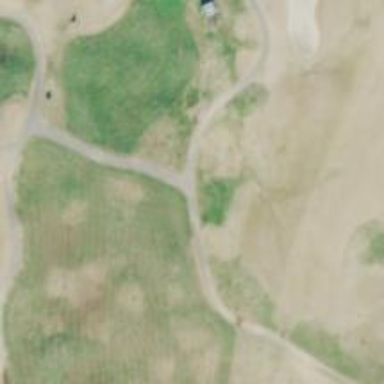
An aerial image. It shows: Path for both road and golf.